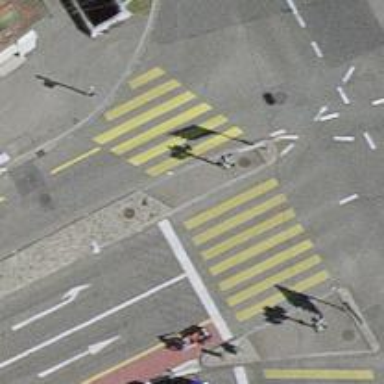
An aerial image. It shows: Footway with asphalt surface and marked zebra crossing.